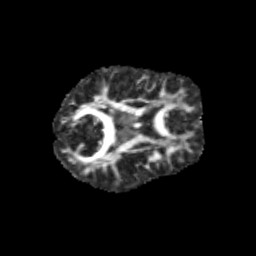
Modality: FA
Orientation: axial
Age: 9
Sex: male
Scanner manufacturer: siemens
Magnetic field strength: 3 T
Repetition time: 3.8 s
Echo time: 0.07 s